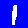
Digit: 1